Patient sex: F
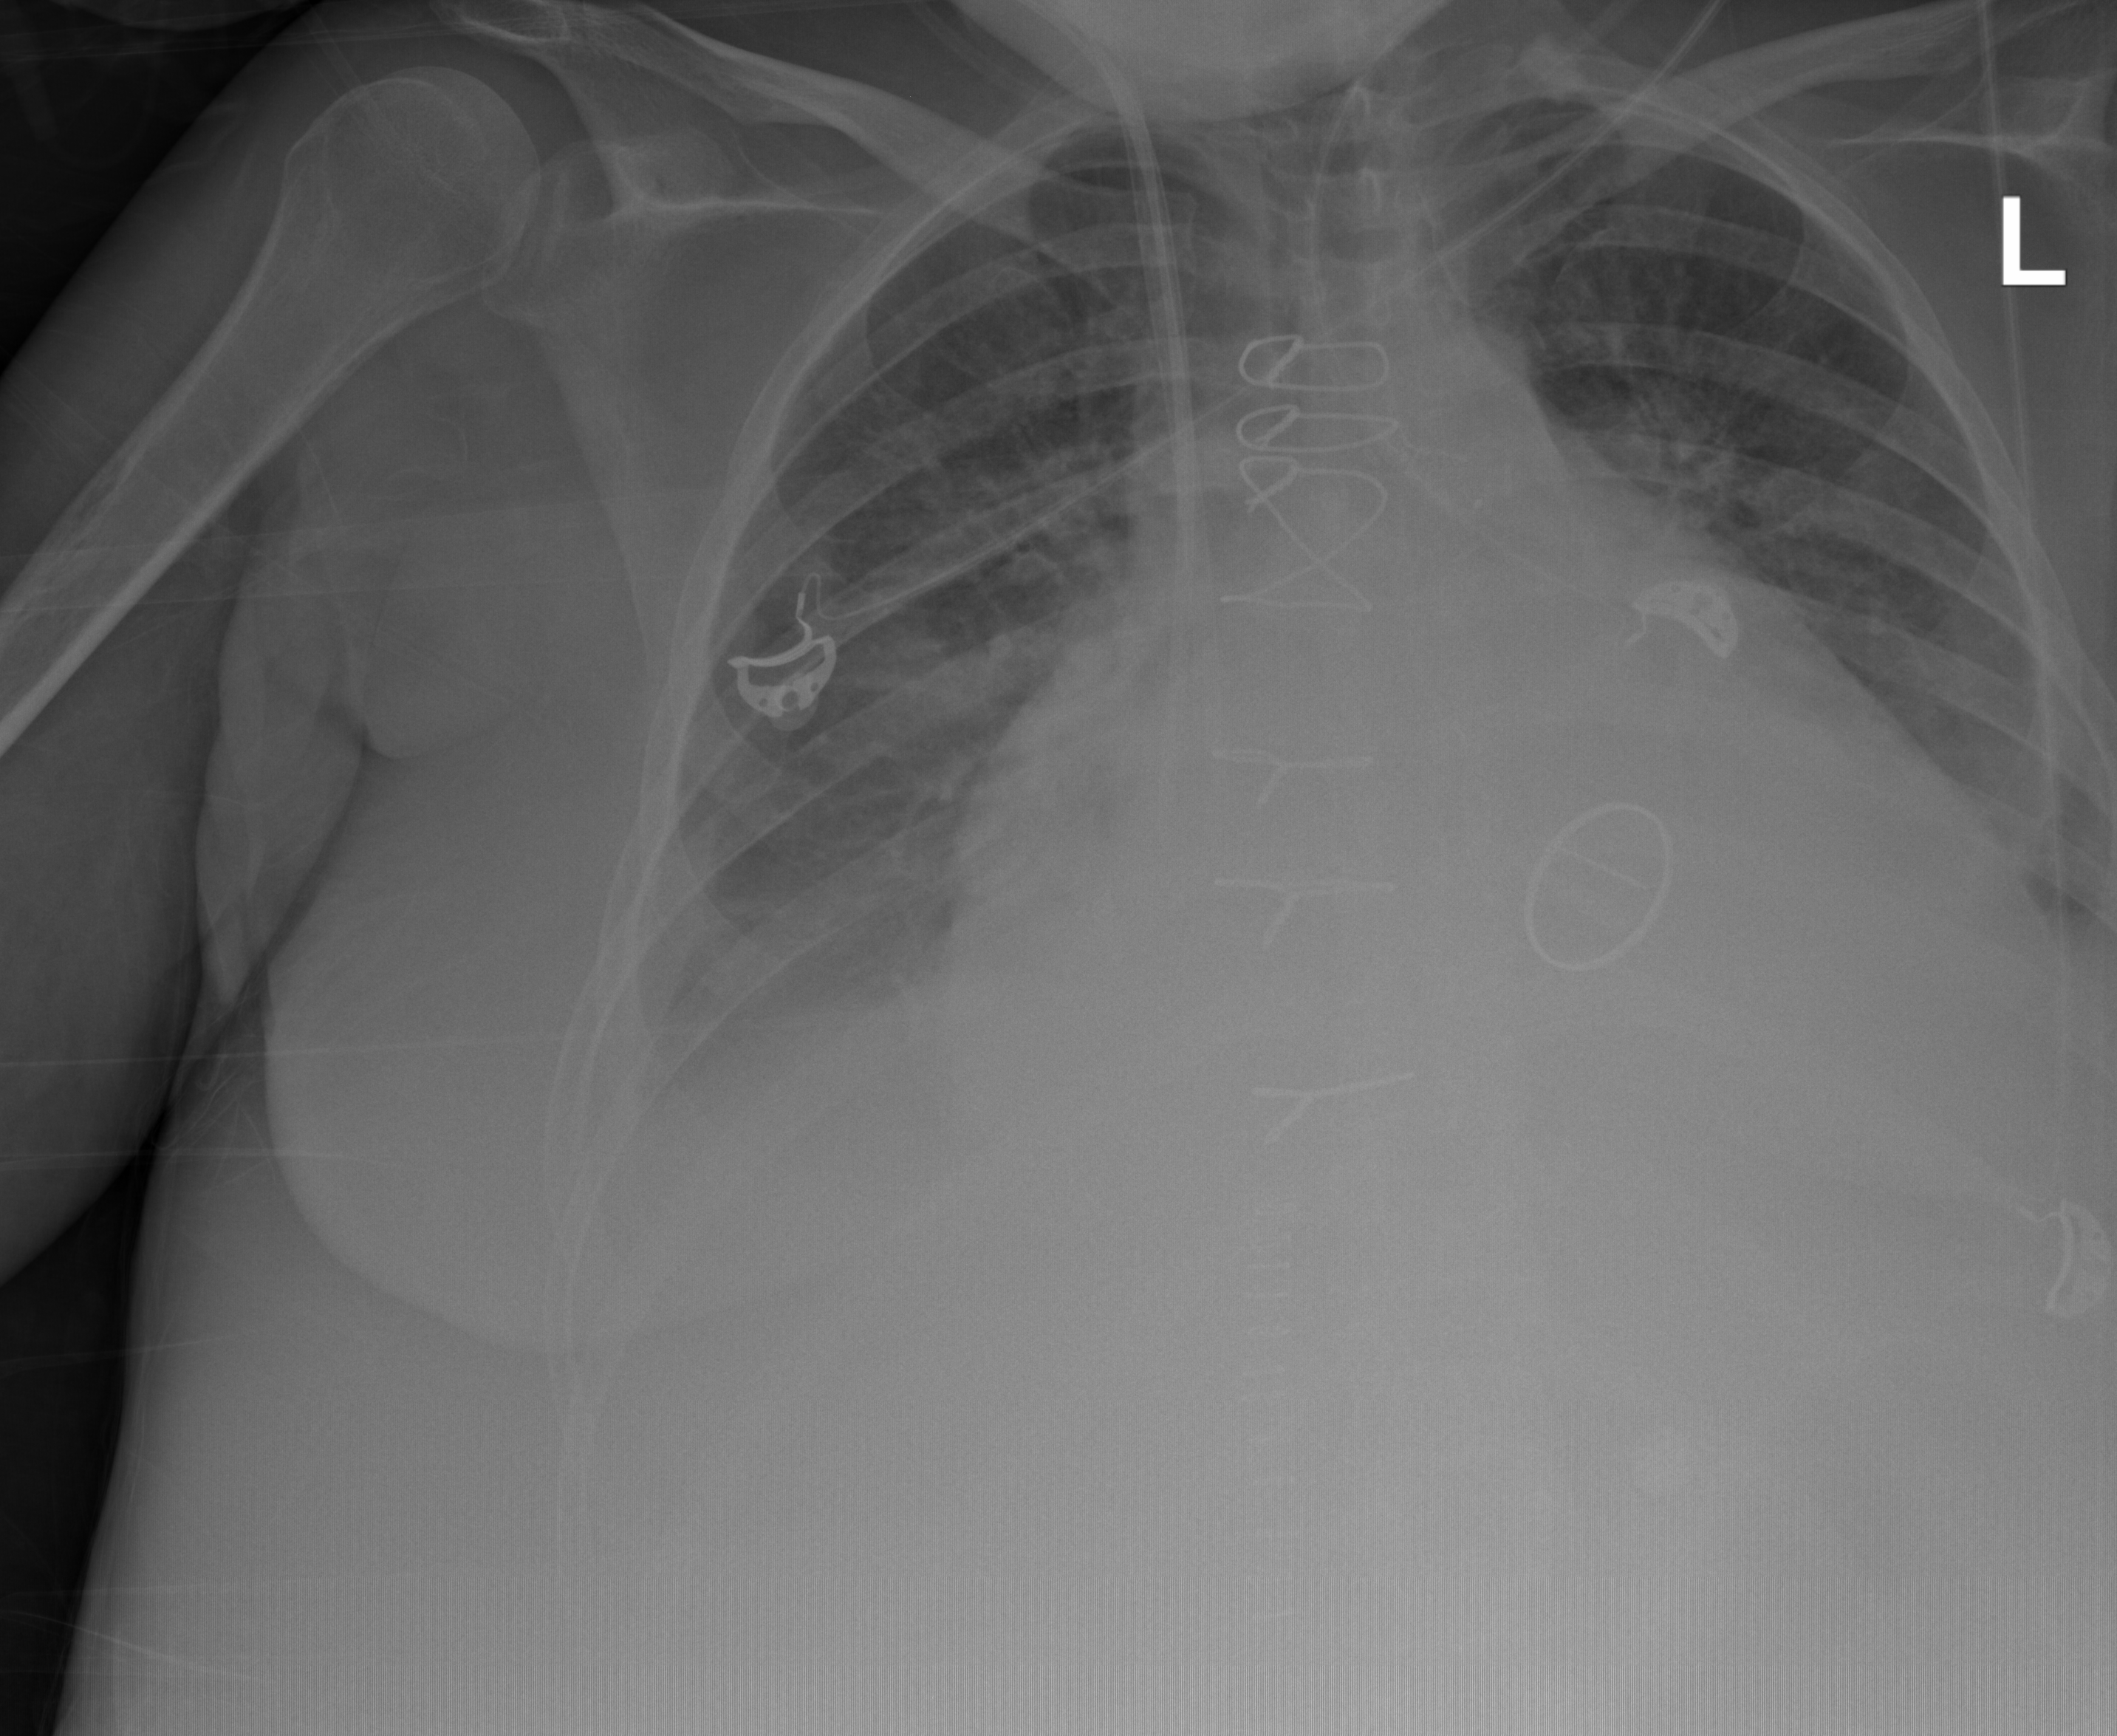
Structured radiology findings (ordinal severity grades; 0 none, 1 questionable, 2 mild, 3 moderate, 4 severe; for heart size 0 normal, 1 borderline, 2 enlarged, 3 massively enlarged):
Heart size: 3
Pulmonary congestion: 2
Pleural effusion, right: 2
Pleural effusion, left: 2
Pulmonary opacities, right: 0
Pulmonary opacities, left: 0
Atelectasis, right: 2
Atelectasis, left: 2